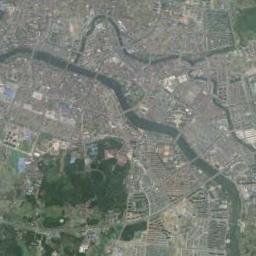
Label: river